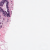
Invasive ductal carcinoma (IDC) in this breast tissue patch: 0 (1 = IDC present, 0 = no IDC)